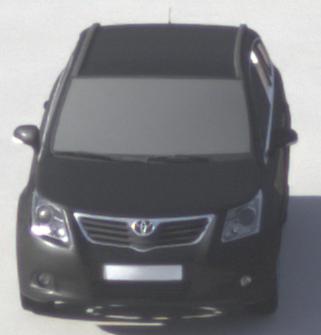
Make: Toyota
Model: Avensis 1.6
Detailed model: Avensis (T27) Notch Back
Model produced from: 2009/01
Model produced until: 2010/08
Doors: 4
Color: black
Road condition: dry road
Daytime: morning or afternoon
Contrast: high contrast